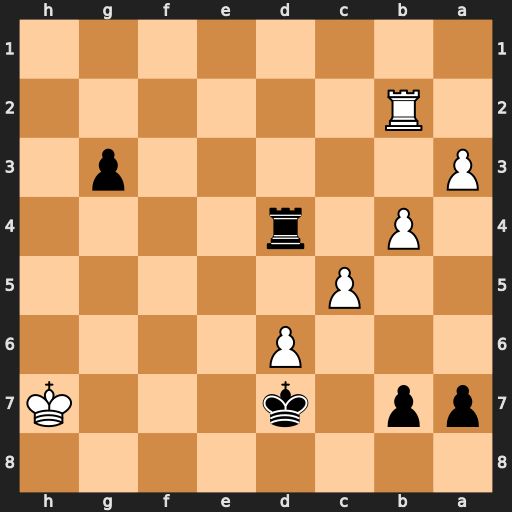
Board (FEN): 8/pp1k3K/3P4/2P5/1P1r4/P5p1/1R6/8
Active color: b
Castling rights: -
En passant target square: -
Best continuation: Rh4+ Kg6 Rg4+ Kh5 g2 Kxg4 g1=Q+